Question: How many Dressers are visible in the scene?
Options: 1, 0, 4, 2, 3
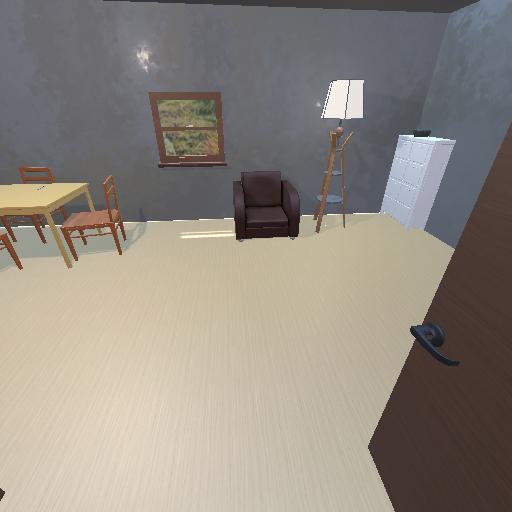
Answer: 1